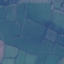
Label: Pasture